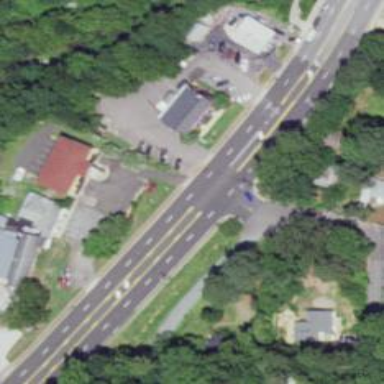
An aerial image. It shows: Unmarked crossing on the road.